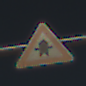
Verkehrszeichen: Vorfahrt
Umgebung: Outdoor, Beach
Tageszeit: Midday
Wetter: PartlyCloudy
Licht: Natural
Jahreszeit: NotSpecified
Kontrast: HighContrast